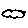
Label: cloud